Aerial crown-view tile of a tropical tree (Barro Colorado Island, Panama), acquired 20250616:
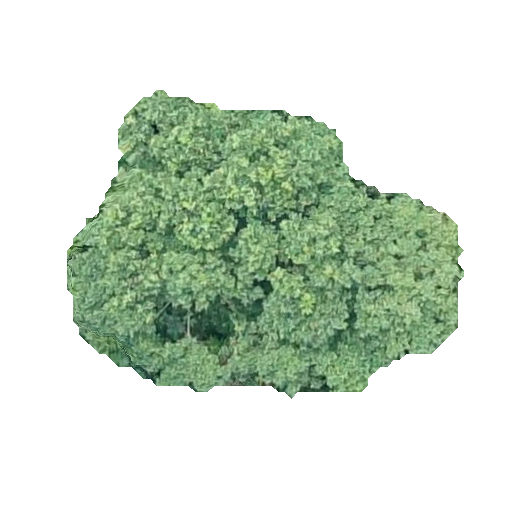
Species: Hieronyma alchorneoides
GBIF accepted scientific name: Hieronyma alchorneoides
Crown area: 126.312 m²